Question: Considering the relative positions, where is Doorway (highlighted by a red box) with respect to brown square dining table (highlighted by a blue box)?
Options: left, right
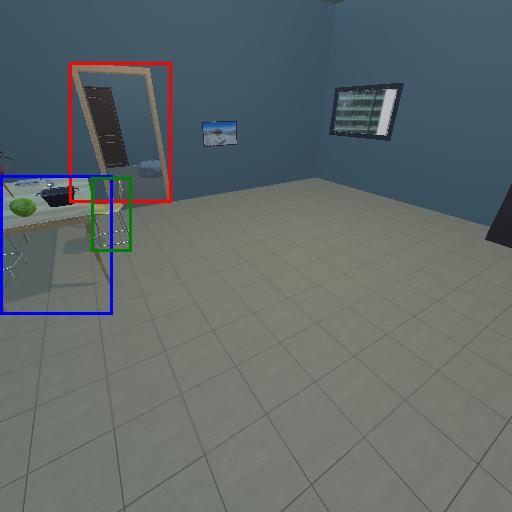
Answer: left